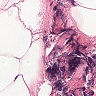
Metastatic tissue present: no